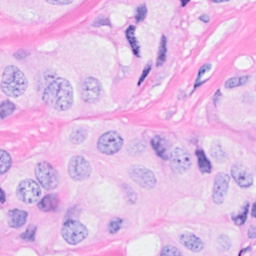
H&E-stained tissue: Breast